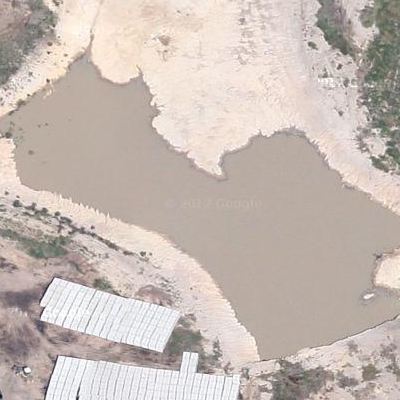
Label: RiverLake